Field crop: maize
Growth stage: 2
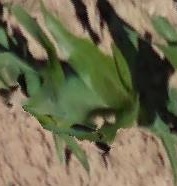
Species: maize